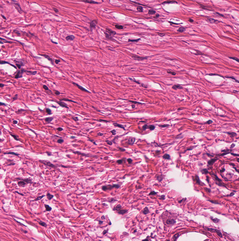
Tumor epithelial tissue: no
Tumor-associated stroma tissue: yes
Normal tissue: no